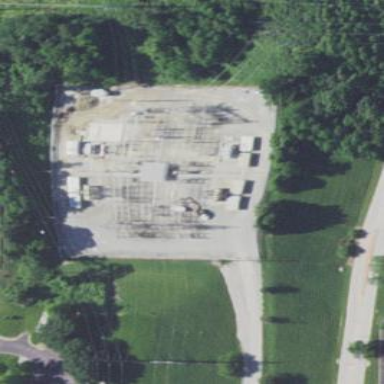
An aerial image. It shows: There is distribution substation enclosed by fence.